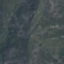
Land use / land cover: HerbaceousVegetation